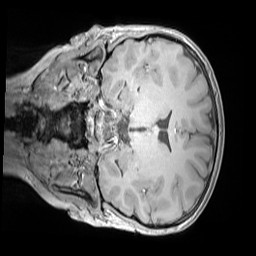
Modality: MP2RAGE
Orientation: coronal
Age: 11
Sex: male
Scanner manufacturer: siemens
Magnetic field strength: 3 T
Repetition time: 4 s
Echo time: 0.00303 s